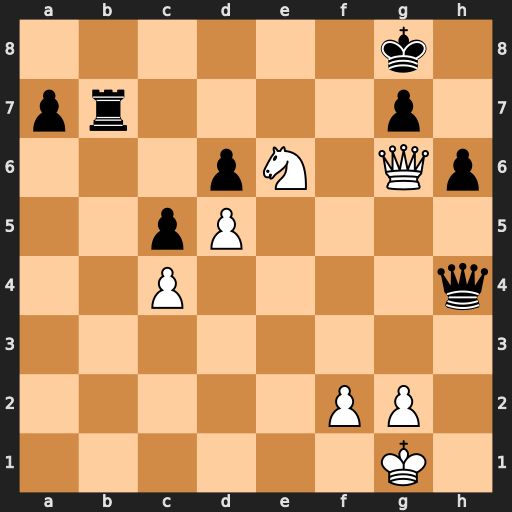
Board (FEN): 6k1/pr4p1/3pN1Qp/2pP4/2P4q/8/5PP1/6K1
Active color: w
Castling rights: -
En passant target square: -
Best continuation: Qe8+ Kh7 Nf8+